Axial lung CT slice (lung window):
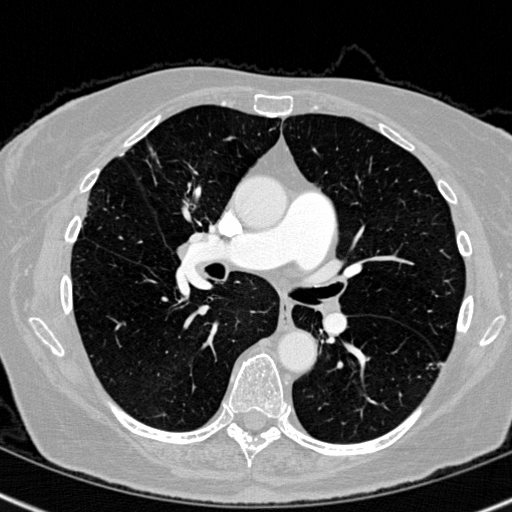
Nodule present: no